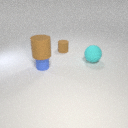
large cyan rubber sphere in front of small brown rubber cylinder